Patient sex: M
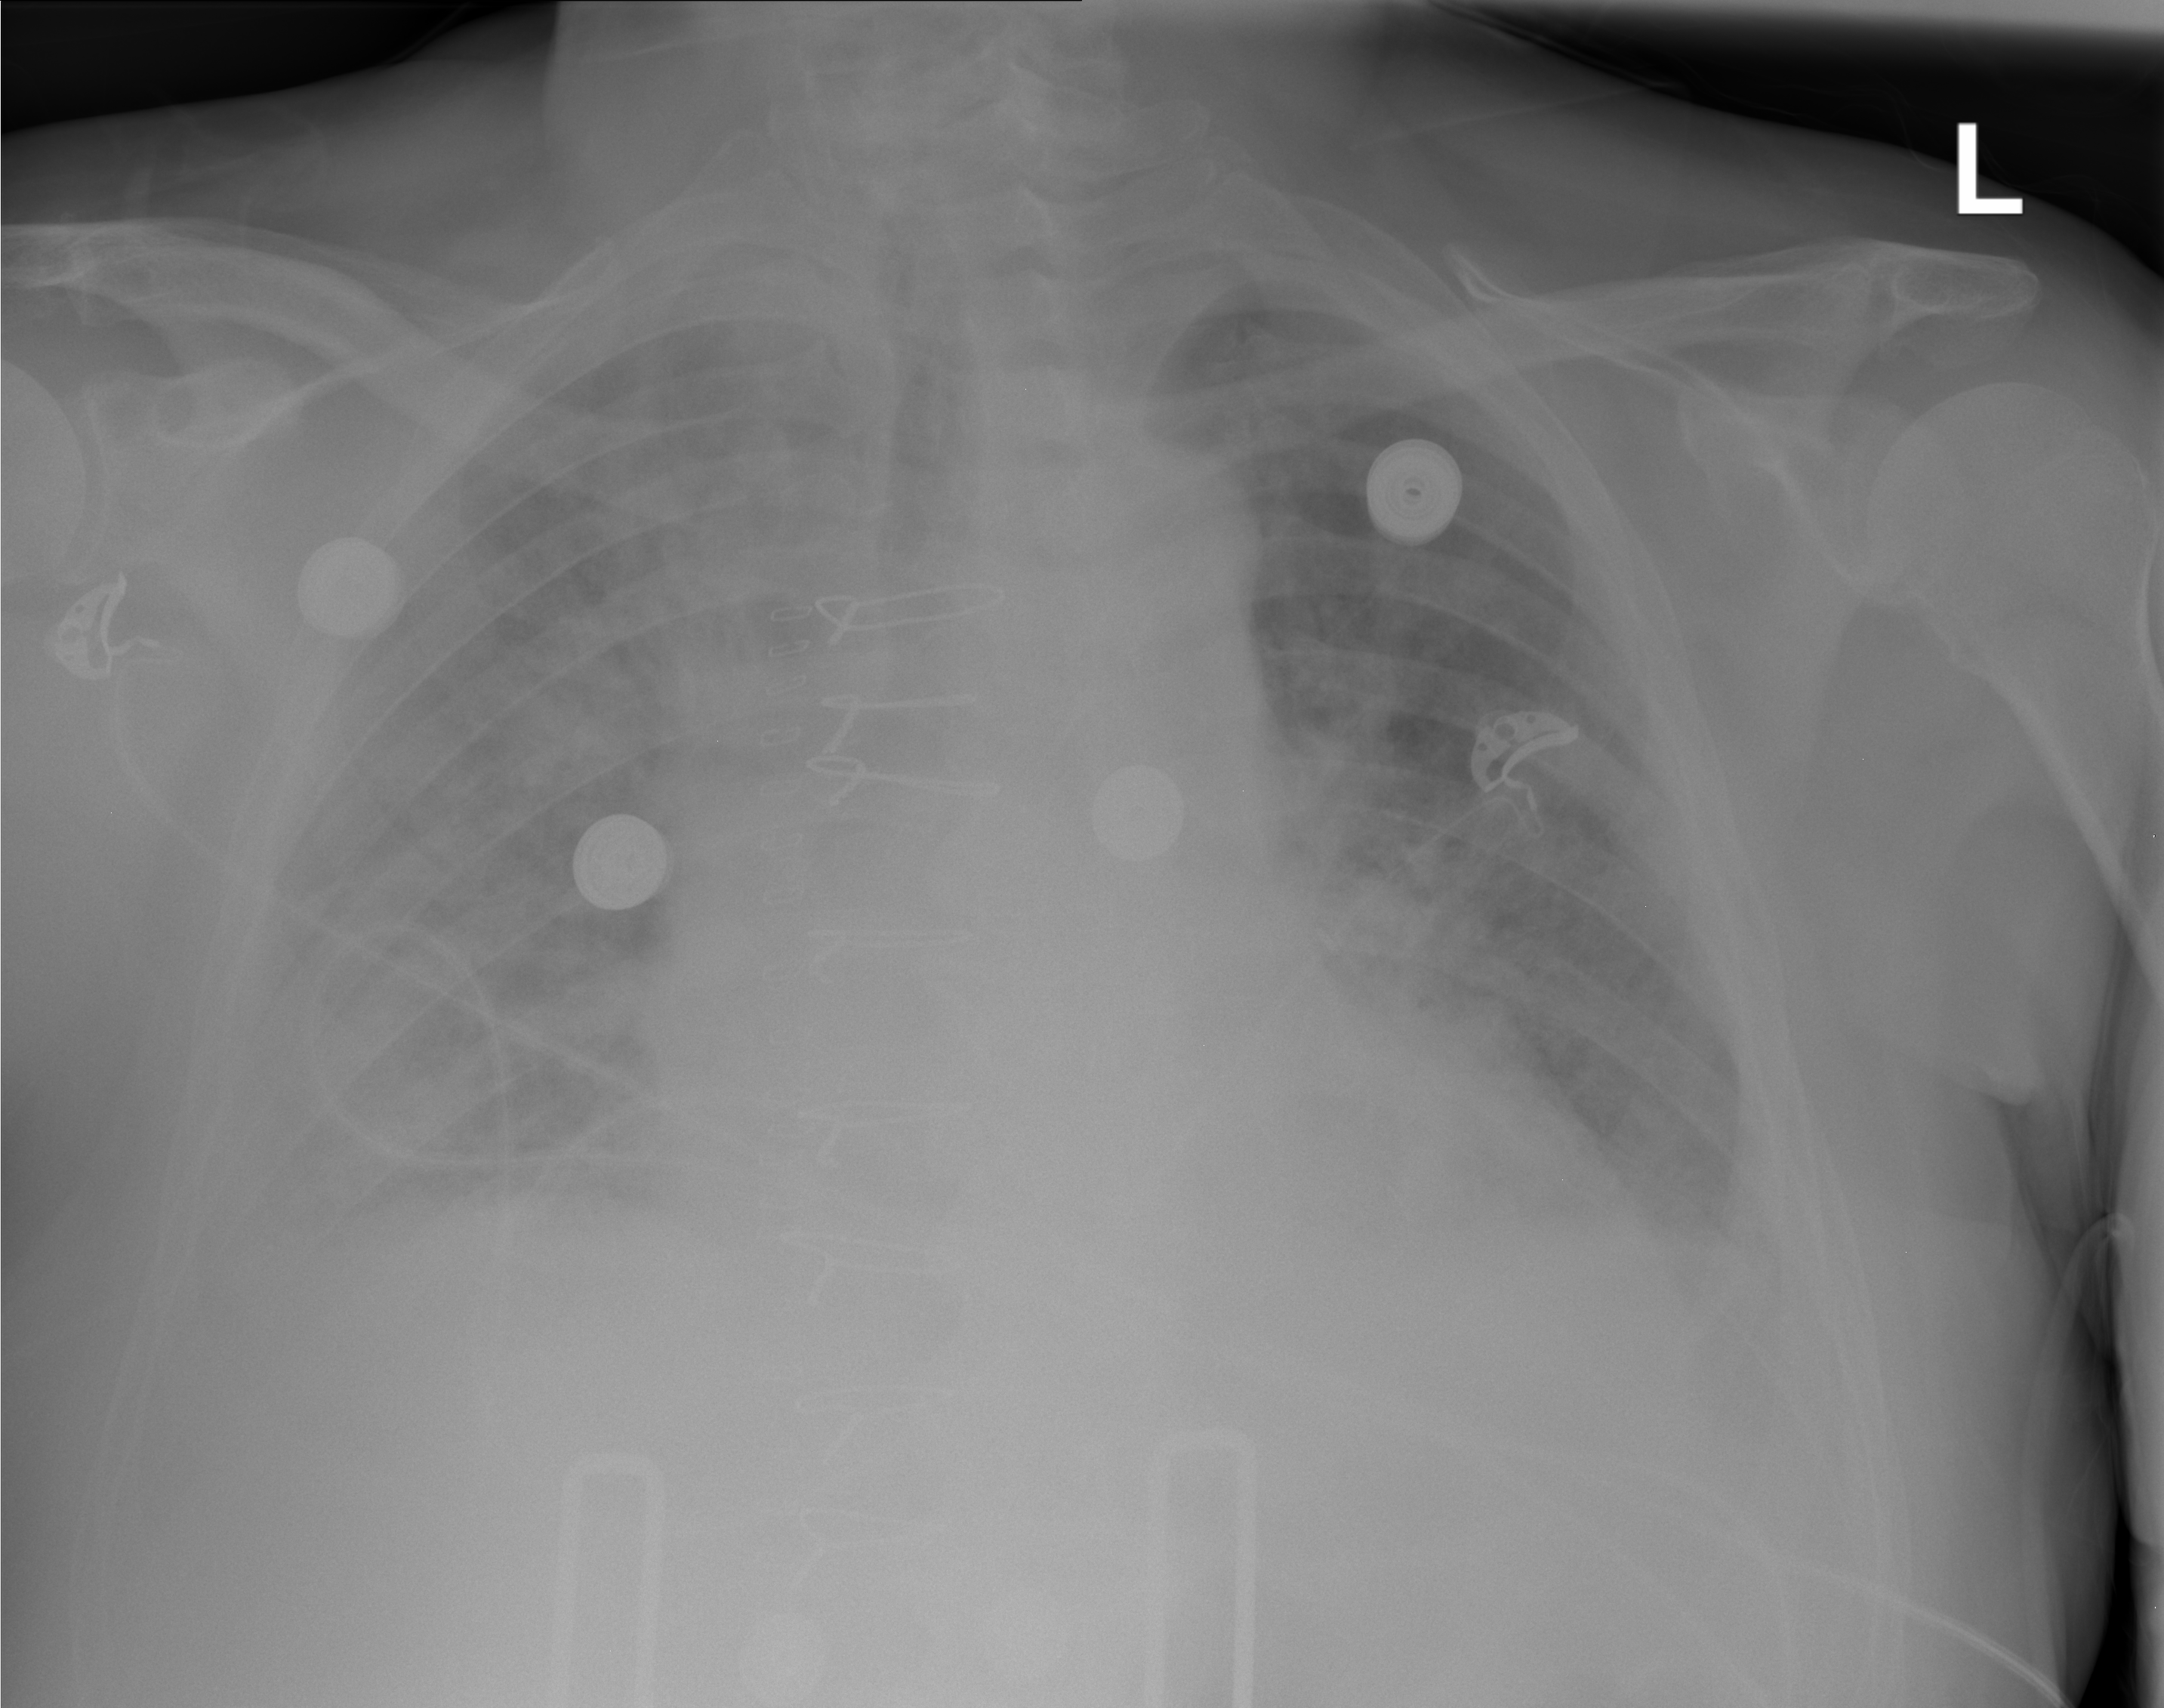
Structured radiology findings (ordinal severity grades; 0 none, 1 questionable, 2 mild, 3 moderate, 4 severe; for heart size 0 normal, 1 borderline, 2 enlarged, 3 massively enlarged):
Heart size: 2
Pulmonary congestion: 3
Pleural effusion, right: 3
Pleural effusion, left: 3
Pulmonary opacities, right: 2
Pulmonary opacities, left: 2
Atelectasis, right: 3
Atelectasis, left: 3